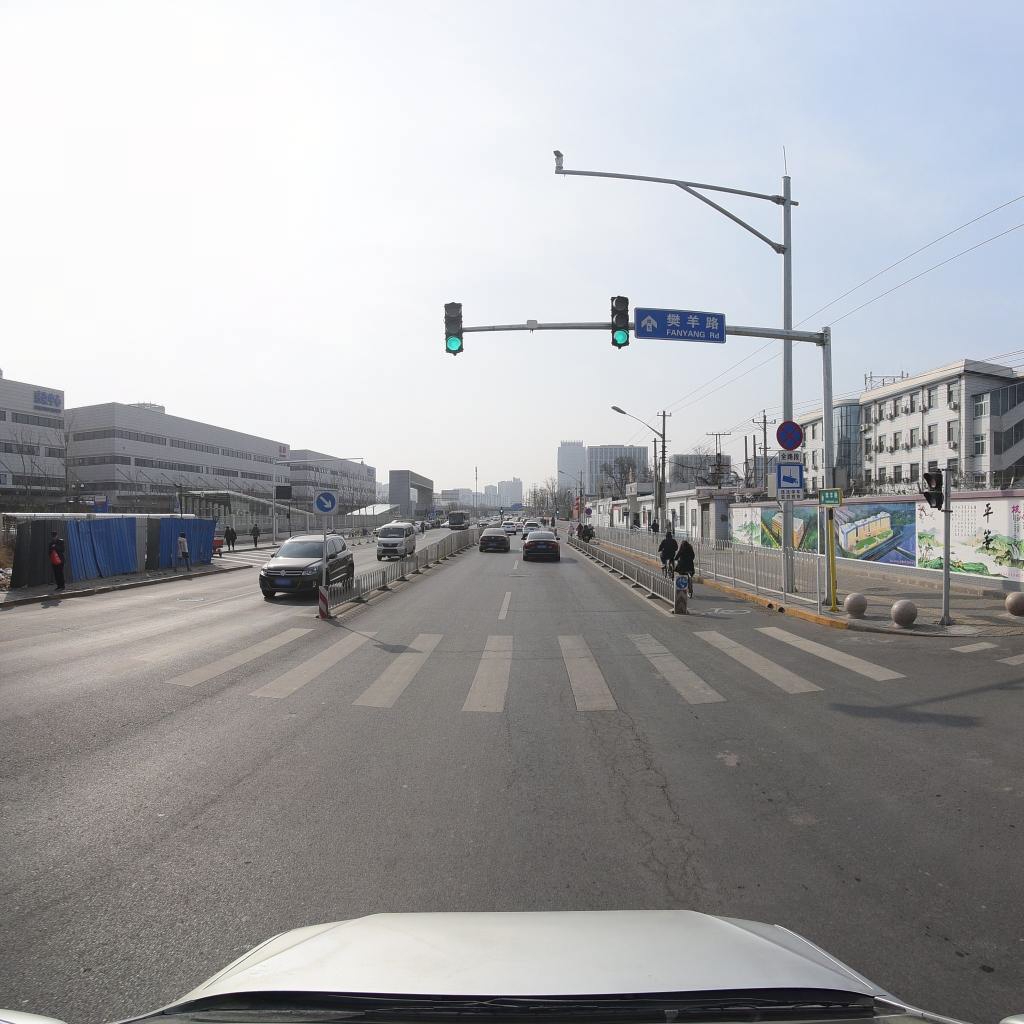
Region: Fengtai
Road damage annotations: alligator crack, transverse crack, transverse crack, alligator crack